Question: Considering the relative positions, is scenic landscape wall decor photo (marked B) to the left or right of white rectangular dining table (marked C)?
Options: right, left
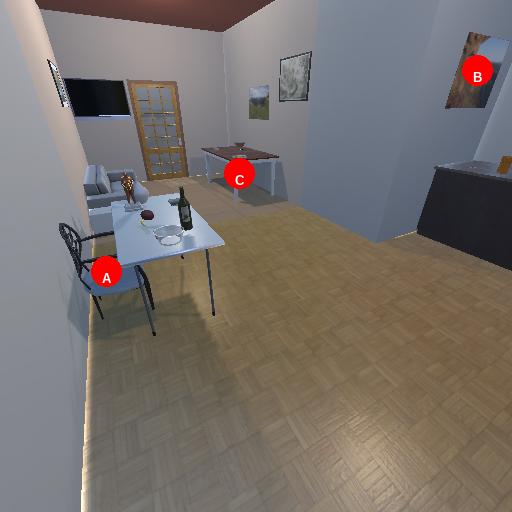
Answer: right